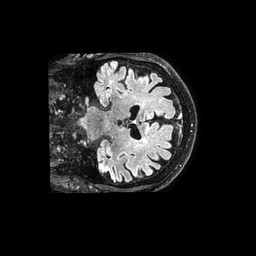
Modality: FLAIR
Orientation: coronal
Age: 78
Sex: male
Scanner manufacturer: philips
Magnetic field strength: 3 T
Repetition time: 4.8 s
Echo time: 0.34 s